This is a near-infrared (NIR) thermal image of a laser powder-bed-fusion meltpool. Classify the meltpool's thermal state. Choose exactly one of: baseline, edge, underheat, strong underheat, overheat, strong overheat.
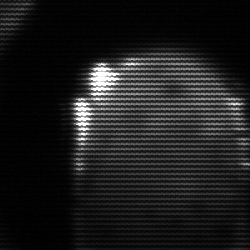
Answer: edge